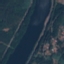
Land use / land cover class: River